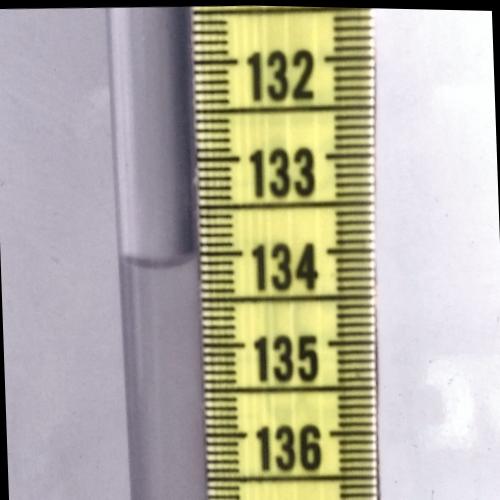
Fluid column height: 134.1 cm